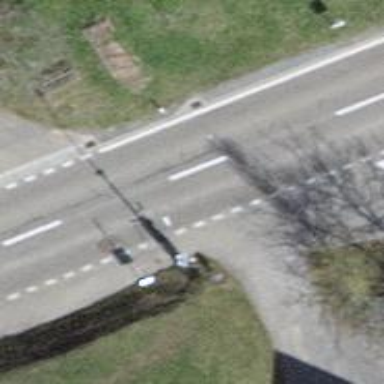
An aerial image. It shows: Secondary road with paved surface.